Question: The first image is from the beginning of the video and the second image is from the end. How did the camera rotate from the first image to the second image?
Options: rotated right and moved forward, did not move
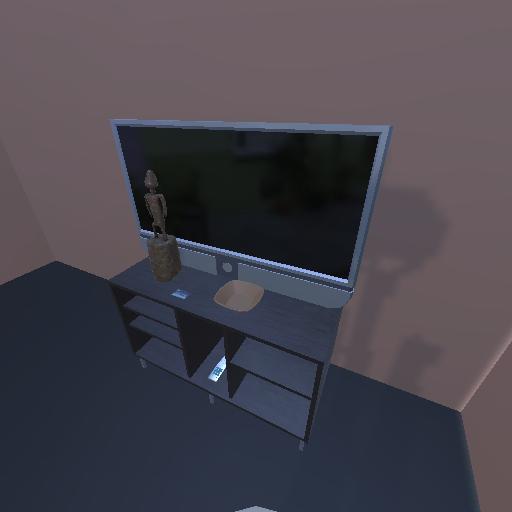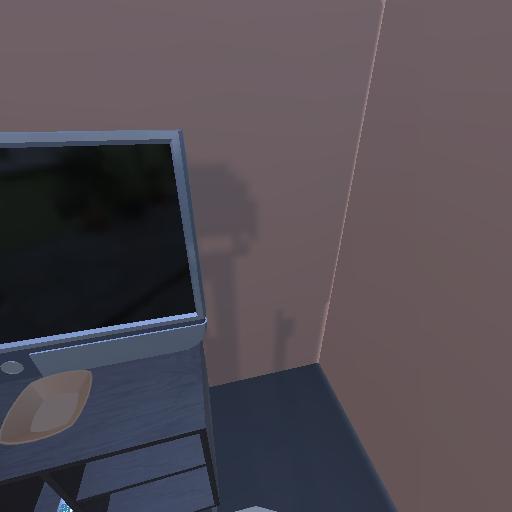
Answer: rotated right and moved forward